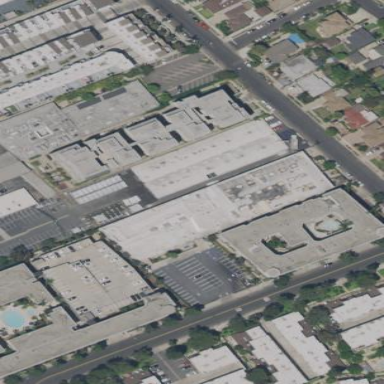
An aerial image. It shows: Industrial building.